Question: I want to create 'inputfield' for every question that is on the site, but the 'inputfields' are beside each other. I want to create 'inputfields' that is under another 'inputfield'.
The HTML looks like this:
'''
<li *ngFor="let item of unteraufgaben; let i = index">
<form [formGroup]='antwort'>
<mat-form-field>
<input matInput placeholder="Antwort" [type]="'text'" name="unterantwort"
[formControl]="antwort.get('antwort'+i)" autocomplete="off">
</mat-form-field>
</form>
</li>
'''
And Picture of the Website is as follow:

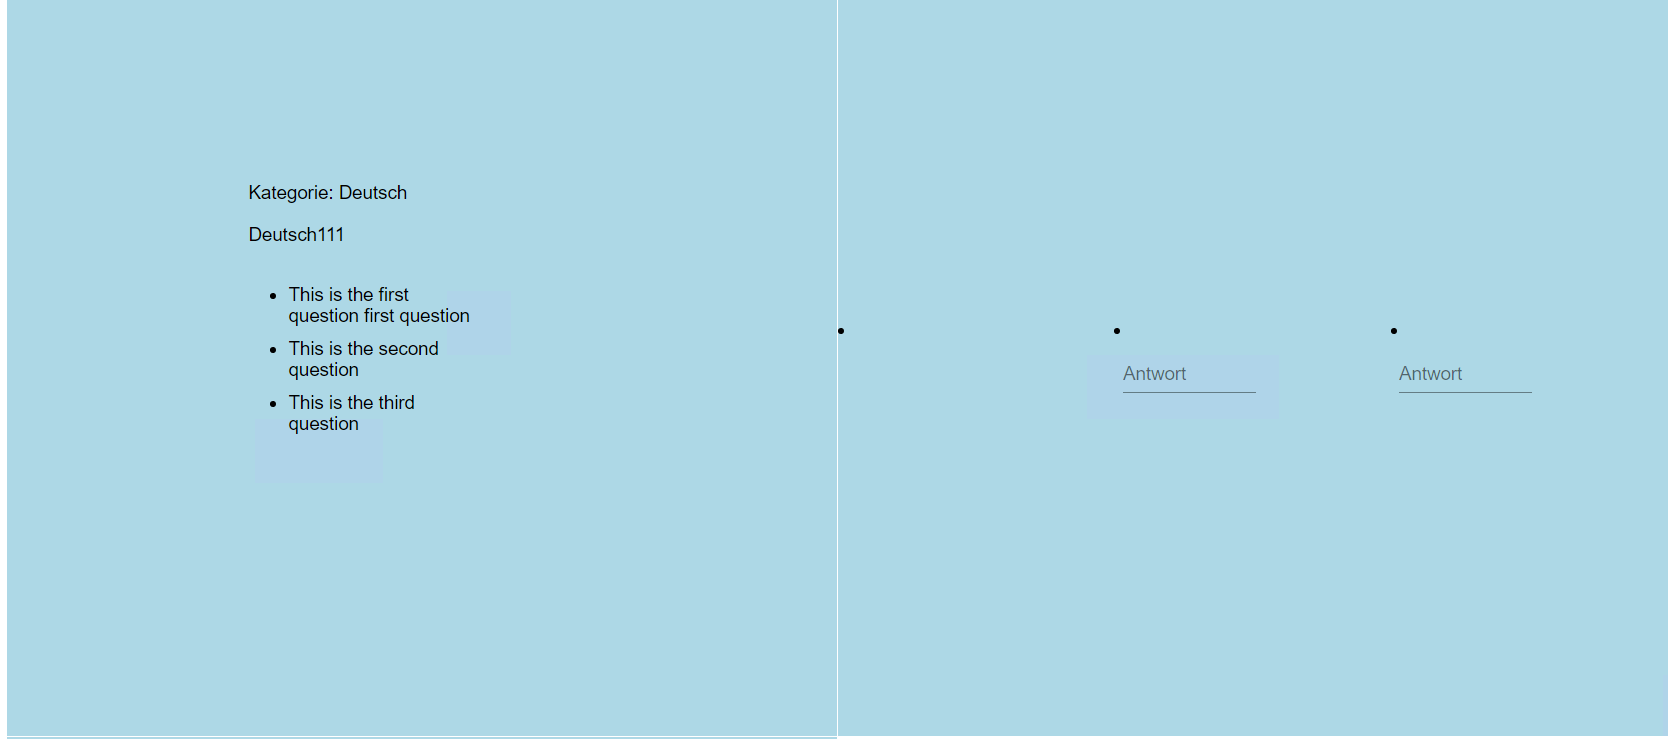
Answer: try this:
'''
<form [formGroup]="antwort">
<ul *ngFor="let item of unteraufgaben; let i = index">
<li class="list-unstyled clearfix">
<mat-form-field>
<input matInput placeholder="Antwort" [type]="'text'" name="unterantwort" [formControl]="antwort.get('antwort'+i)" autocomplete="off">
</mat-form-field>
</li>
</ul>
</form>
'''
or just this option if you don't really need unordered list:
'''
<form [formGroup]="antwort">
<div *ngFor="let item of unteraufgaben; let i = index">
<mat-form-field class="clearfix">
<input matInput placeholder="Antwort" [type]="'text'" name="unterantwort" [formControl]="antwort.get('antwort'+i)" autocomplete="off">
</mat-form-field>
</div>
</form>
'''